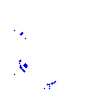
Particle: kaon